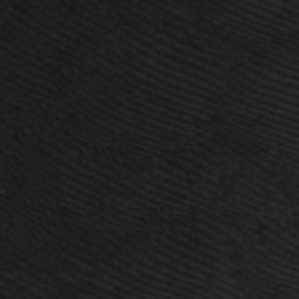
Label: frost